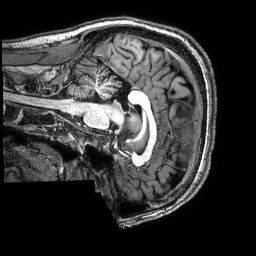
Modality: T1w
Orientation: sagittal
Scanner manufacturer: philips
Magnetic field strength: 3 T
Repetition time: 0.008 s
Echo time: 0.003558 s